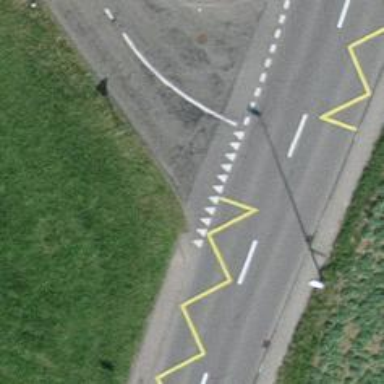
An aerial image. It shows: Kerb barrier.